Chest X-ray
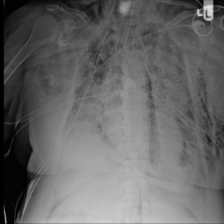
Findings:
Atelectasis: negative
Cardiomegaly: negative
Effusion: negative
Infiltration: negative
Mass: negative
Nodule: negative
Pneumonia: negative
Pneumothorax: negative
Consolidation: negative
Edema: negative
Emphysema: negative
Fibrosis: negative
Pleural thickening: negative
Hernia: negative